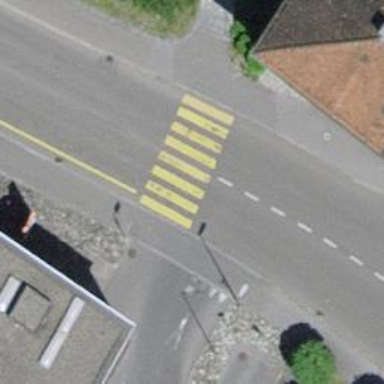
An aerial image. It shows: Uncontrolled zebra crossing on the road.